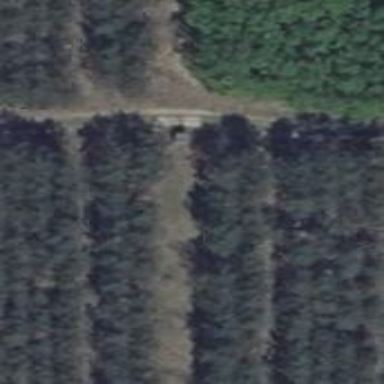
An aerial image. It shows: Hunting stand.